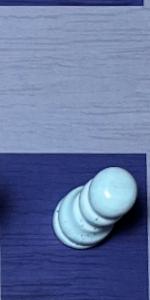
Label: Pawn_White